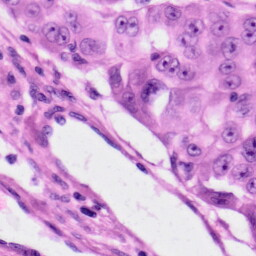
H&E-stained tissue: Skin